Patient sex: M
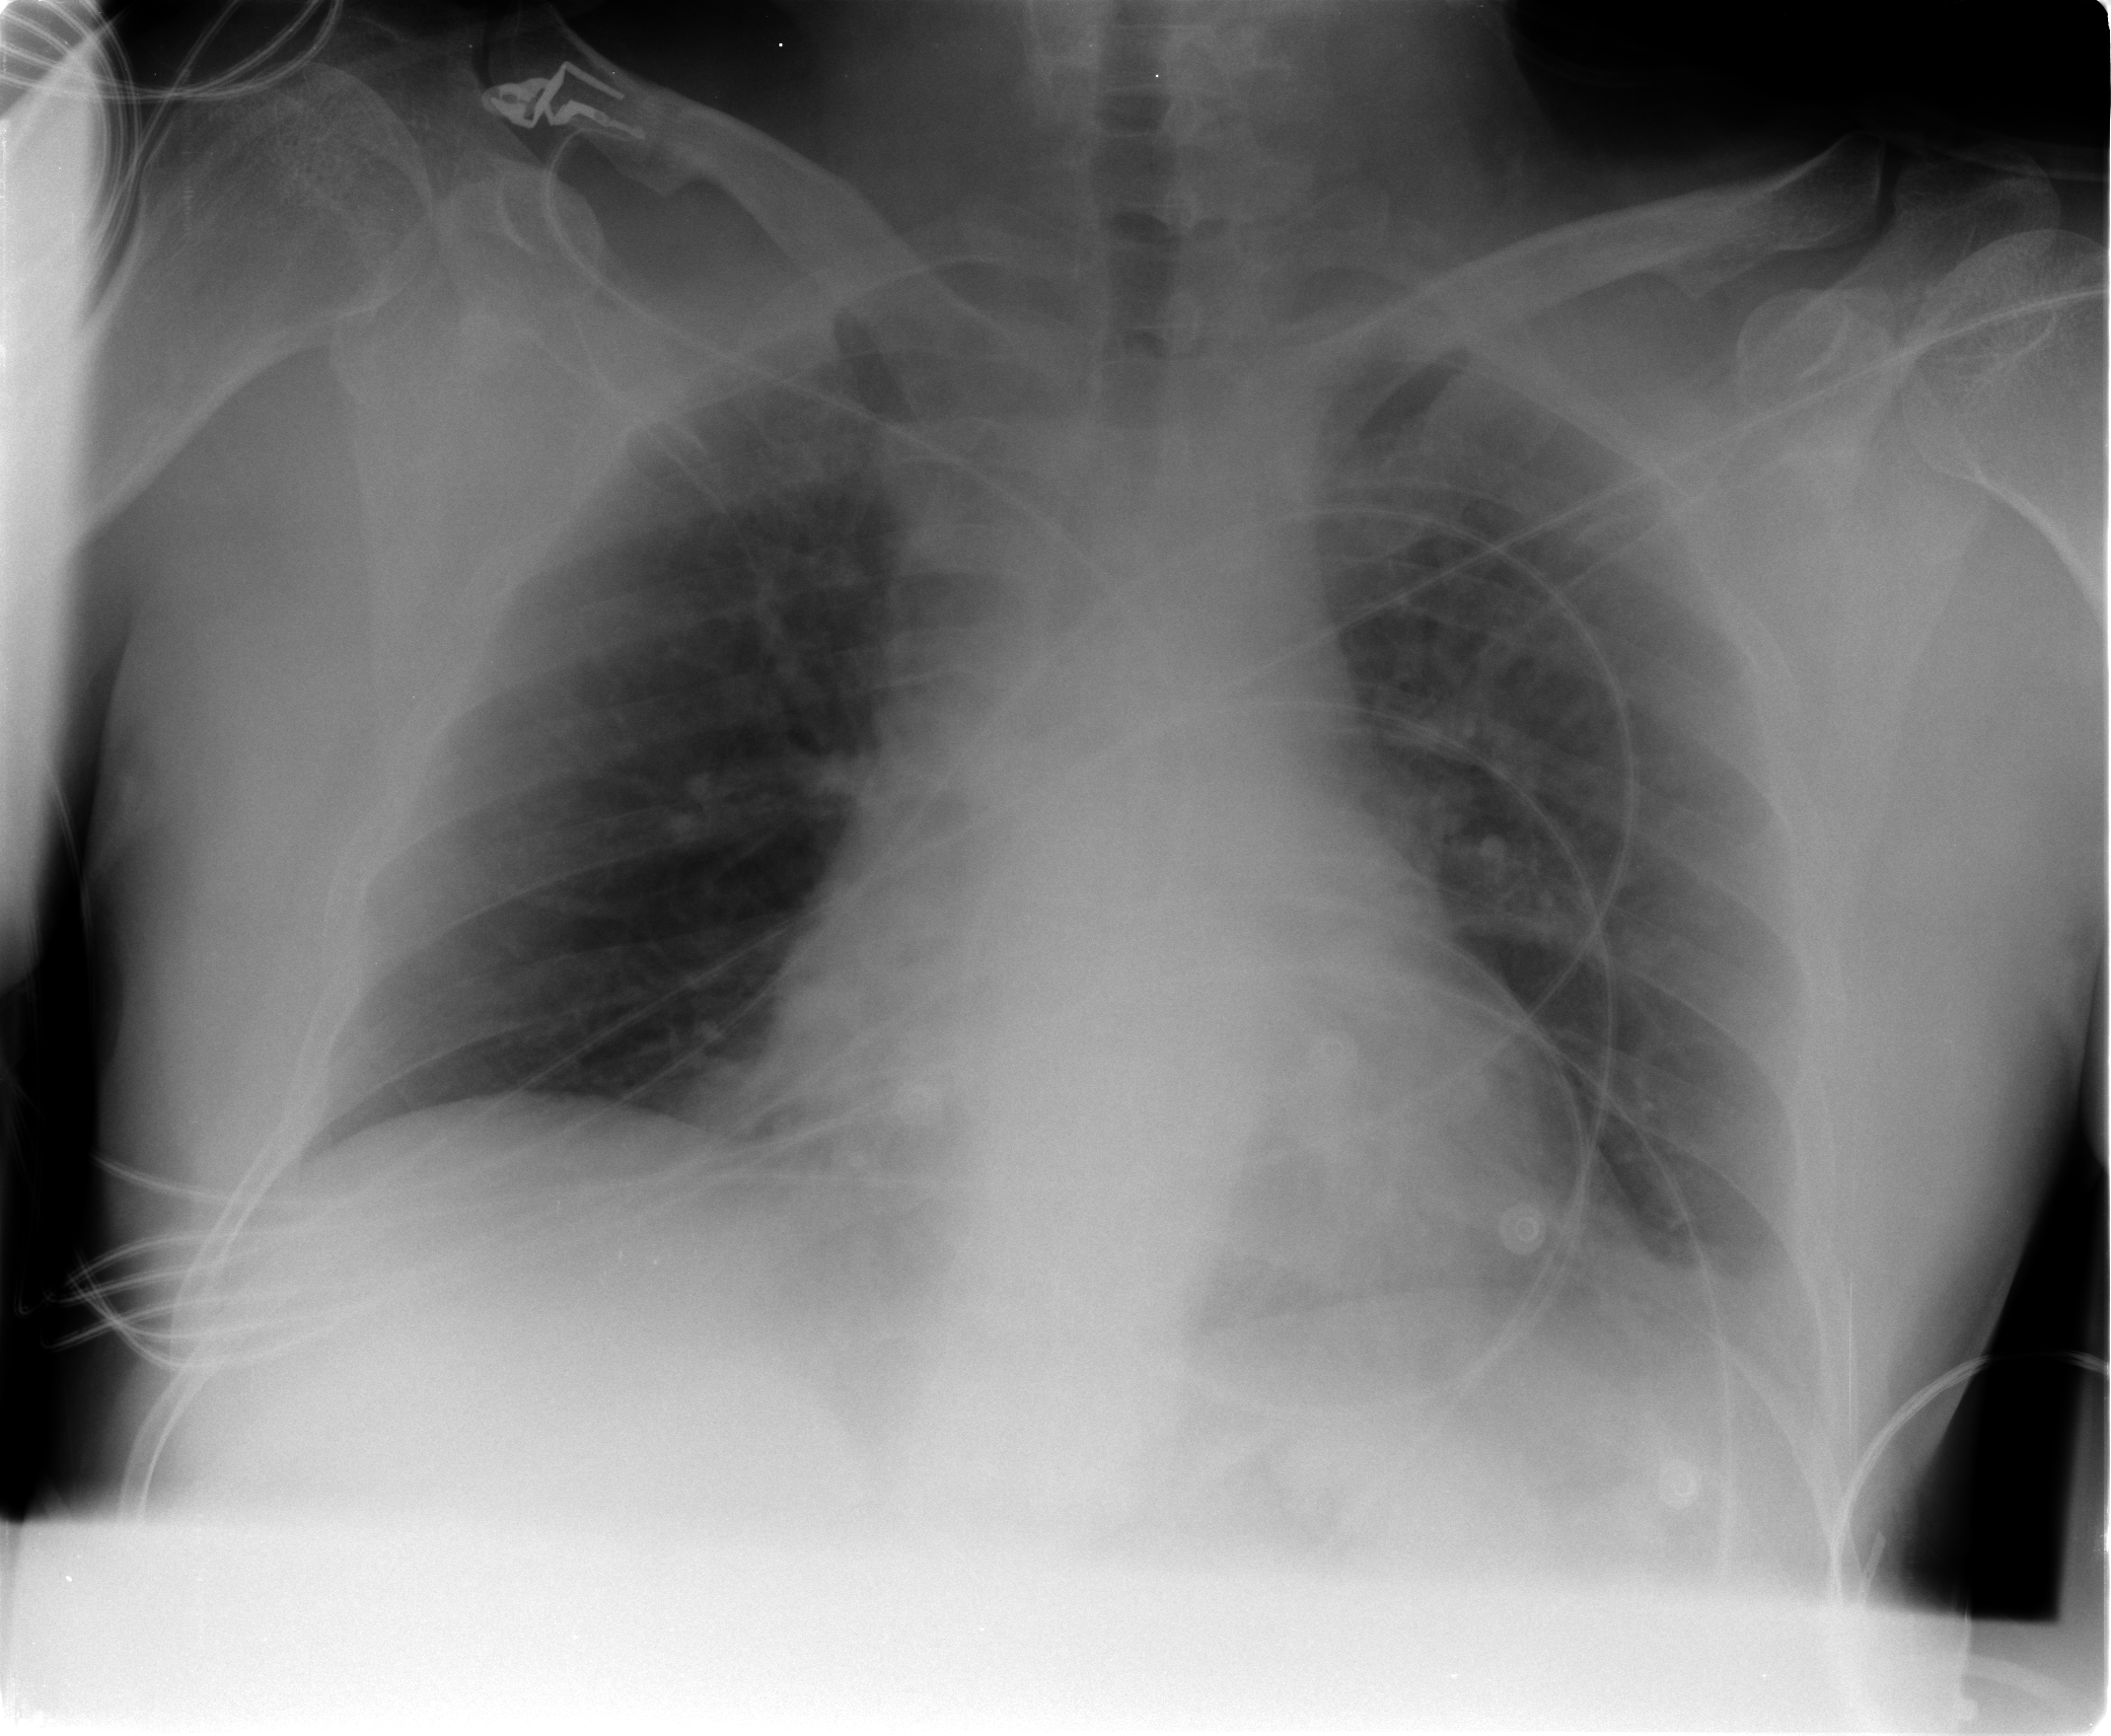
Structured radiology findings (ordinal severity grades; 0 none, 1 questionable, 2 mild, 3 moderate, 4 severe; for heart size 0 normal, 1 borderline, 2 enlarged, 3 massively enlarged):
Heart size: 1
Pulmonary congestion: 1
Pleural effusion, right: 0
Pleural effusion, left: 1
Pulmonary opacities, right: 0
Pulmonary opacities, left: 0
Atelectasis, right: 0
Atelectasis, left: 1